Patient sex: F
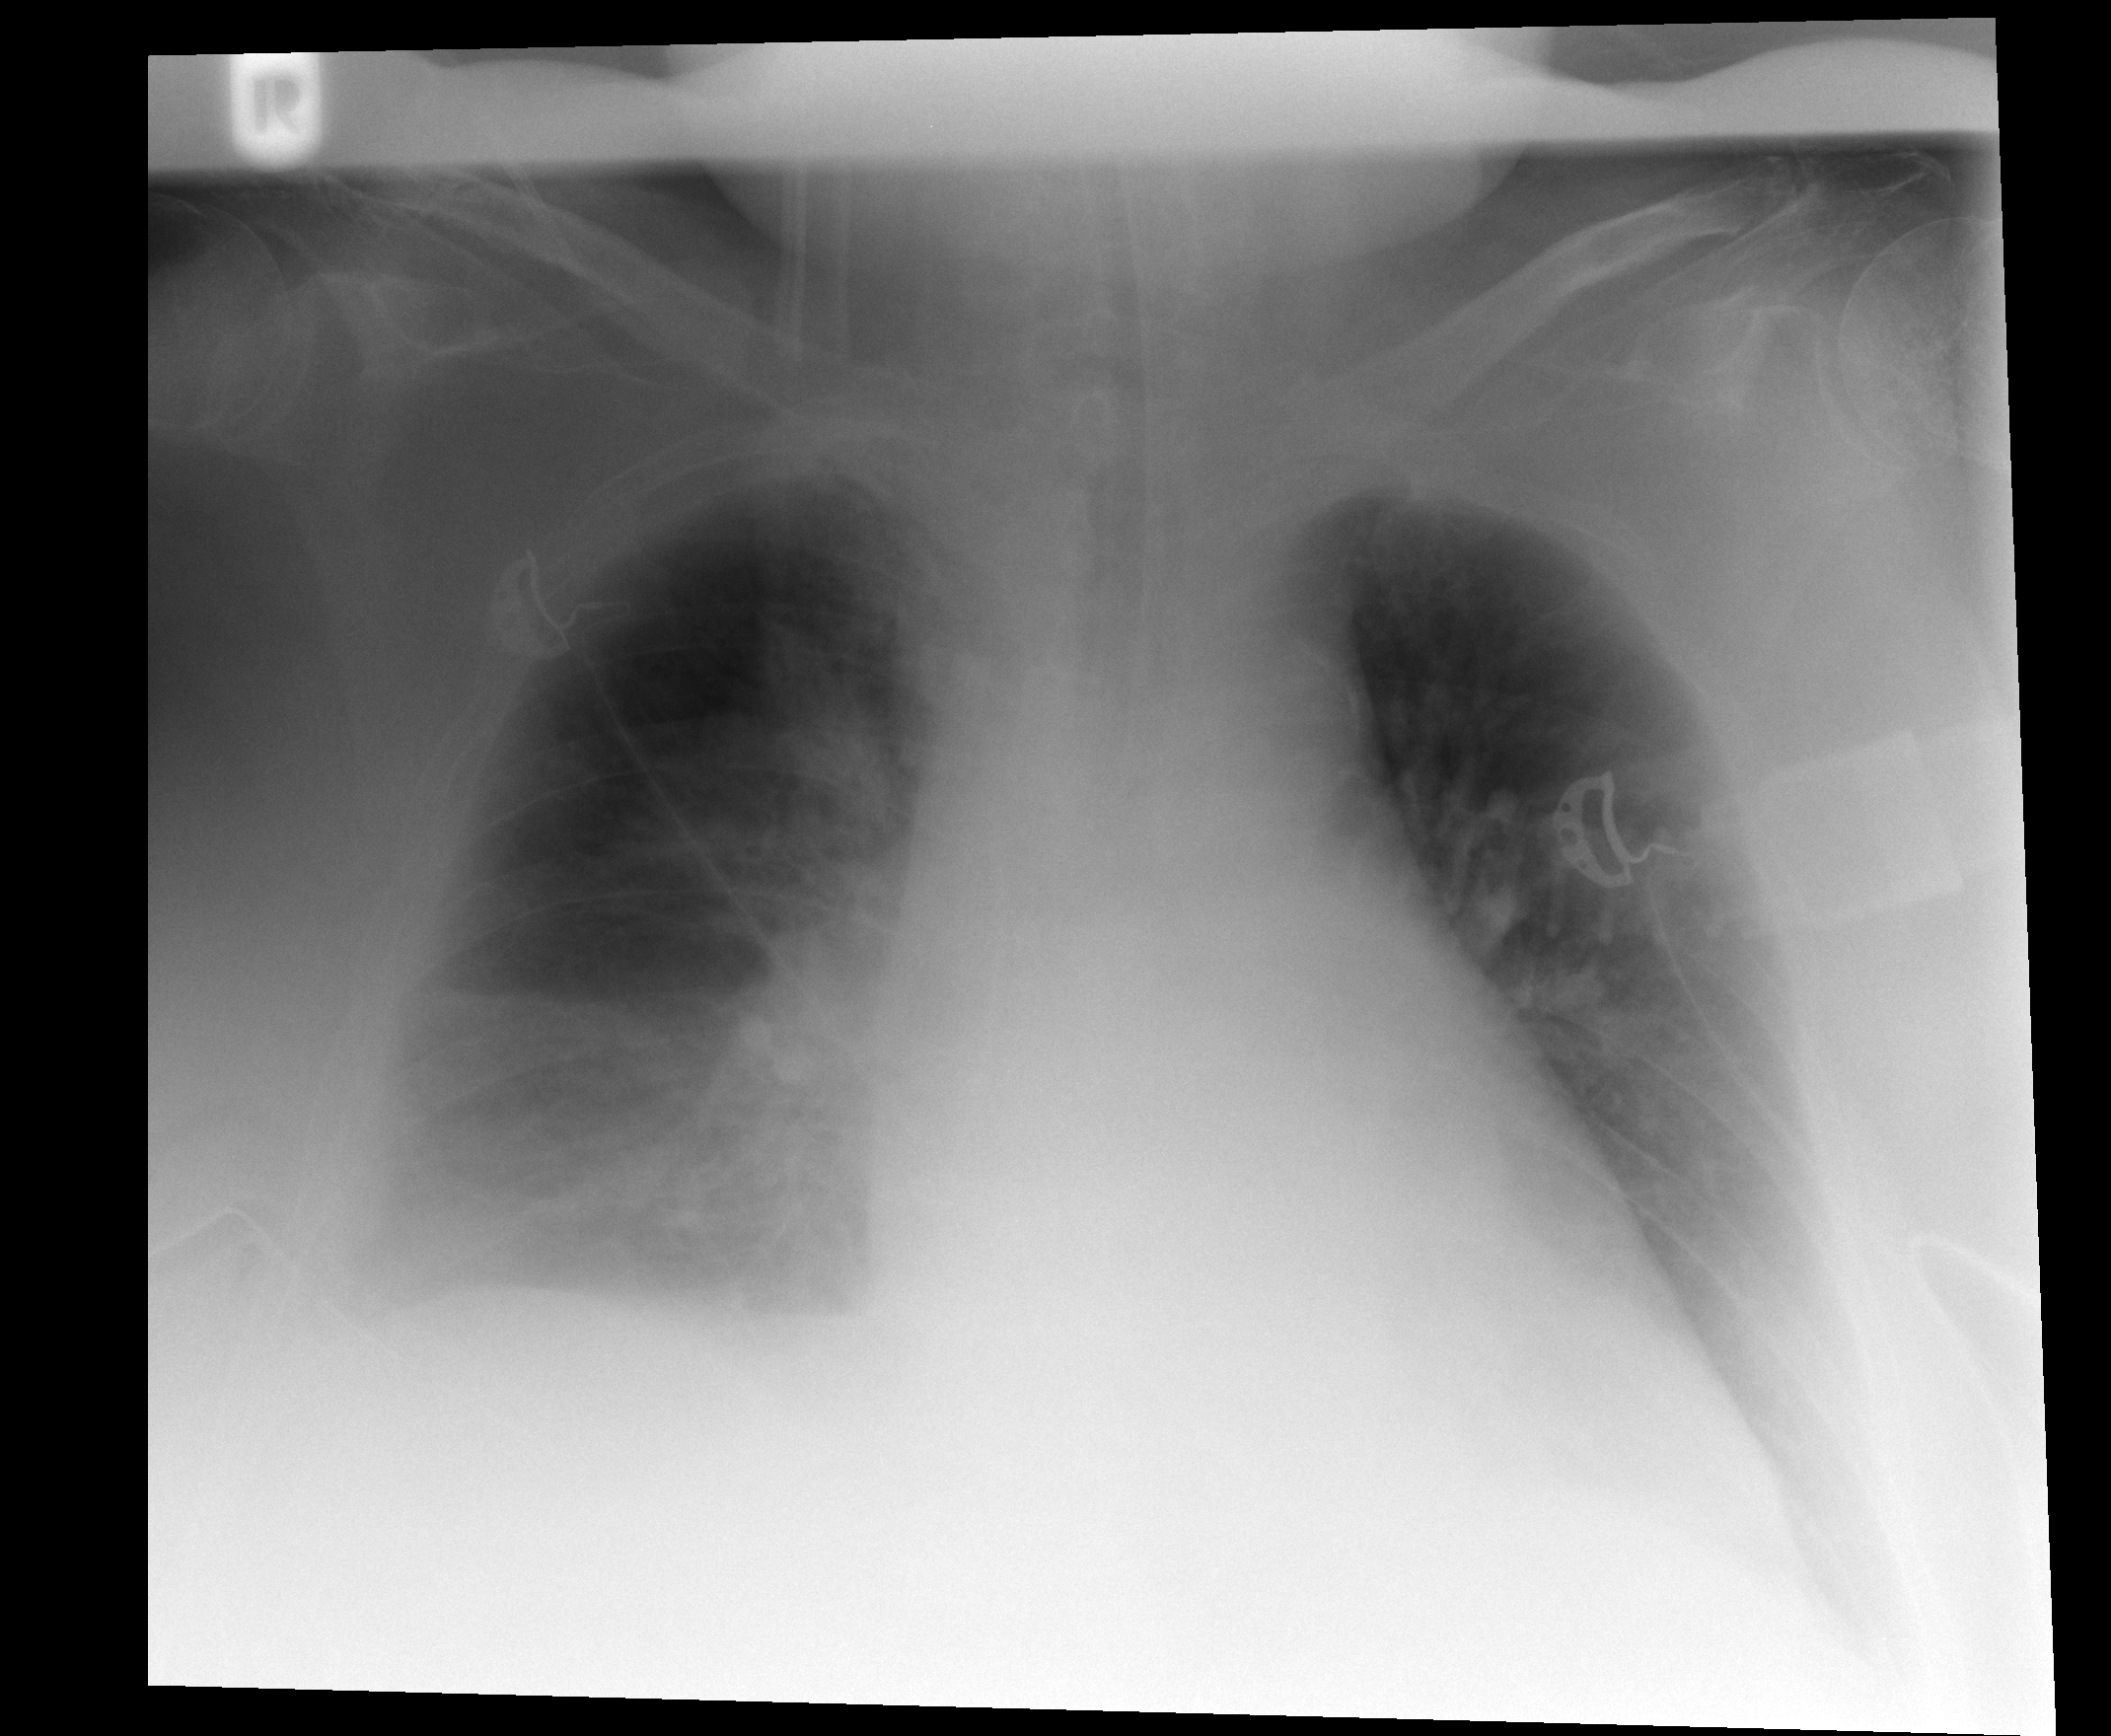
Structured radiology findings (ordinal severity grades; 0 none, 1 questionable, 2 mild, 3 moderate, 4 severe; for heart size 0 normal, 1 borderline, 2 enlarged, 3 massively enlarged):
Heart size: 0
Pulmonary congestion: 0
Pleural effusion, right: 2
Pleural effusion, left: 0
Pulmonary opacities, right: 0
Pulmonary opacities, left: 0
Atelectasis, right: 0
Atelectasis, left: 0